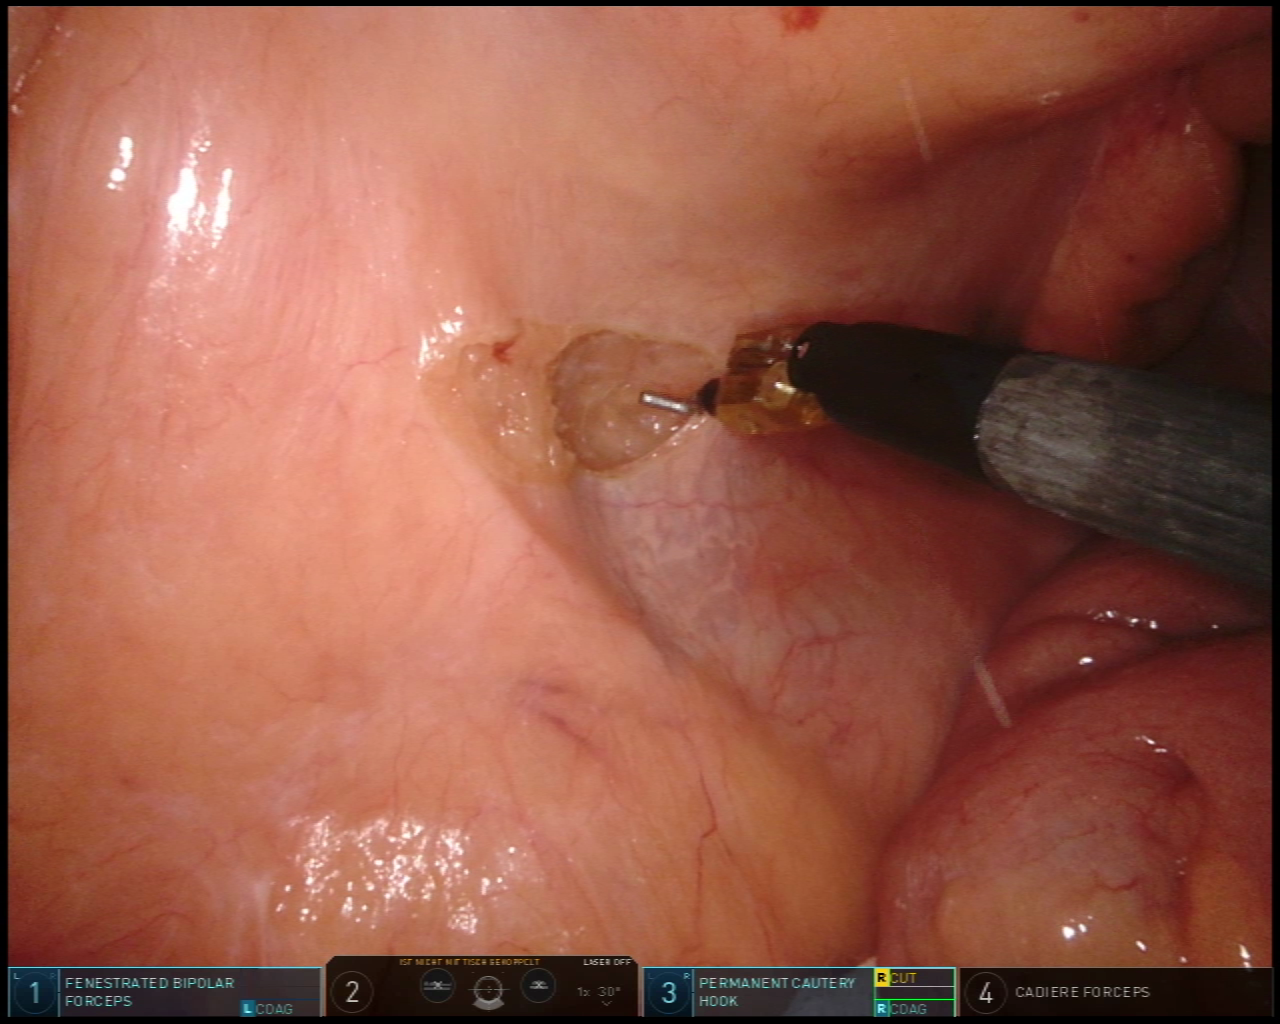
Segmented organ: small_intestine
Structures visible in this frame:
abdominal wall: yes
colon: no
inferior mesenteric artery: no
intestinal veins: no
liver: no
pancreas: no
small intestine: yes
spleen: no
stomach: no
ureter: no
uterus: no
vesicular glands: no